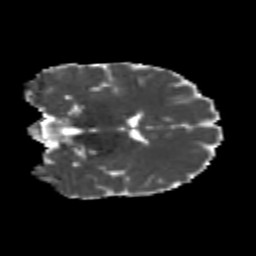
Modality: MD
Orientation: coronal
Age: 21
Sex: female
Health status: healthy
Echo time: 0.074 s